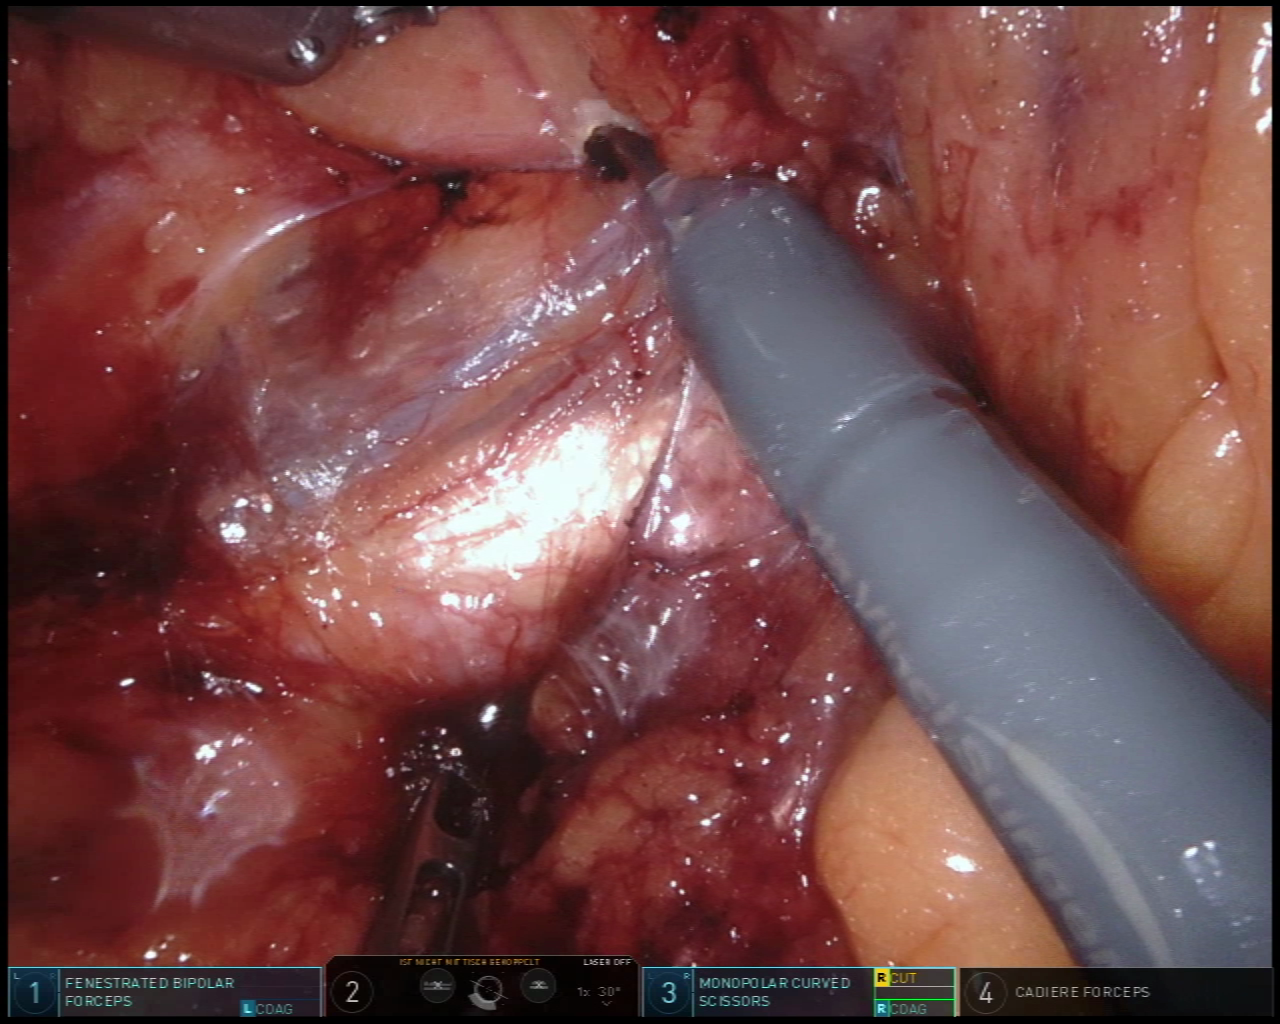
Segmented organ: ureter
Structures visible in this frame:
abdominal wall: no
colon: no
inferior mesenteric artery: no
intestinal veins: no
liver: no
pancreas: no
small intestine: no
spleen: no
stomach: no
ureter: yes
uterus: no
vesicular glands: no